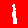
Digit: 1